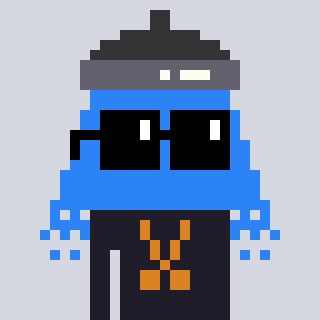
a pixel art character with square black sunglasses, a shower-shaped head and a grayscale-colored body on a cool background